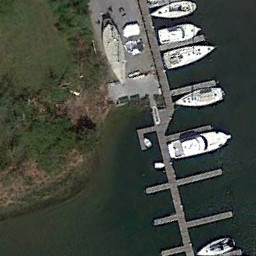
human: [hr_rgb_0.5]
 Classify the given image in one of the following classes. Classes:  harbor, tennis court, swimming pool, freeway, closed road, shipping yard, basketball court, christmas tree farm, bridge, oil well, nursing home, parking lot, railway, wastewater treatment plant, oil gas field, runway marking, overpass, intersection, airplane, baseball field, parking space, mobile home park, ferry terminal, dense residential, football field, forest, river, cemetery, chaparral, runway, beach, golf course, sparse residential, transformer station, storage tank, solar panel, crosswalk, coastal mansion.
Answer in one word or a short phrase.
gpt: ferry terminal